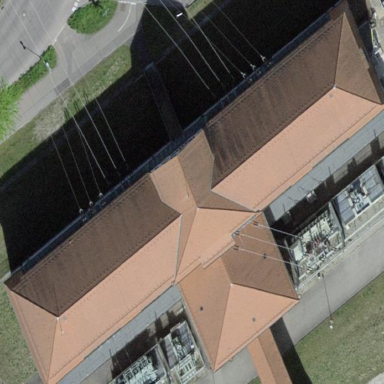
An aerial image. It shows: Industrial building housing distribution substation.